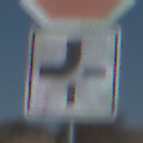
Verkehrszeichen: VerlaufVorfahrtsstrasse2
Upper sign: Stop
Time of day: Midday
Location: Outdoor (Nature)
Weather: Clear
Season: NotSpecified
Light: Natural